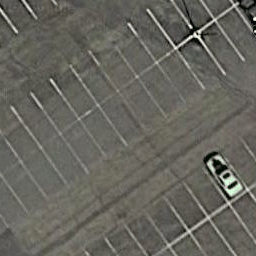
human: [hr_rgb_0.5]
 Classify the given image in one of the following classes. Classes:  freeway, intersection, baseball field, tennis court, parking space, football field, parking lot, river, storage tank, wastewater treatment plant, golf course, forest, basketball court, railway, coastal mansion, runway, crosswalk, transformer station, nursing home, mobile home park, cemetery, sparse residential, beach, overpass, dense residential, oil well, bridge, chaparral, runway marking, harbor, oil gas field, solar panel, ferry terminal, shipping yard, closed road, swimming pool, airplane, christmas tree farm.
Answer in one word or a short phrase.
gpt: parking space